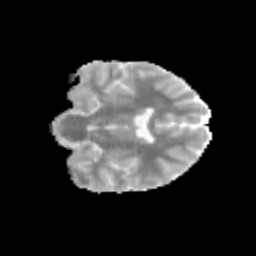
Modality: MD
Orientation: coronal
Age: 12
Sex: male
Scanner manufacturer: siemens
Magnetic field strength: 3 T
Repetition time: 3.8 s
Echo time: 0.07 s